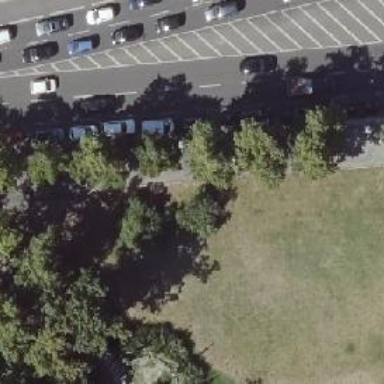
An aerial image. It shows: Beautiful tree with deciduous leaves lined up in avenue.